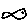
Label: fish